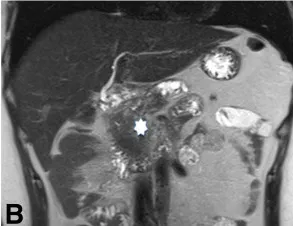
Radiological imaging. T2 weighted coronal image.
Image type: radiology (mri)